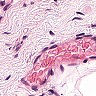
Metastatic tissue present: no